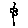
Label: flower